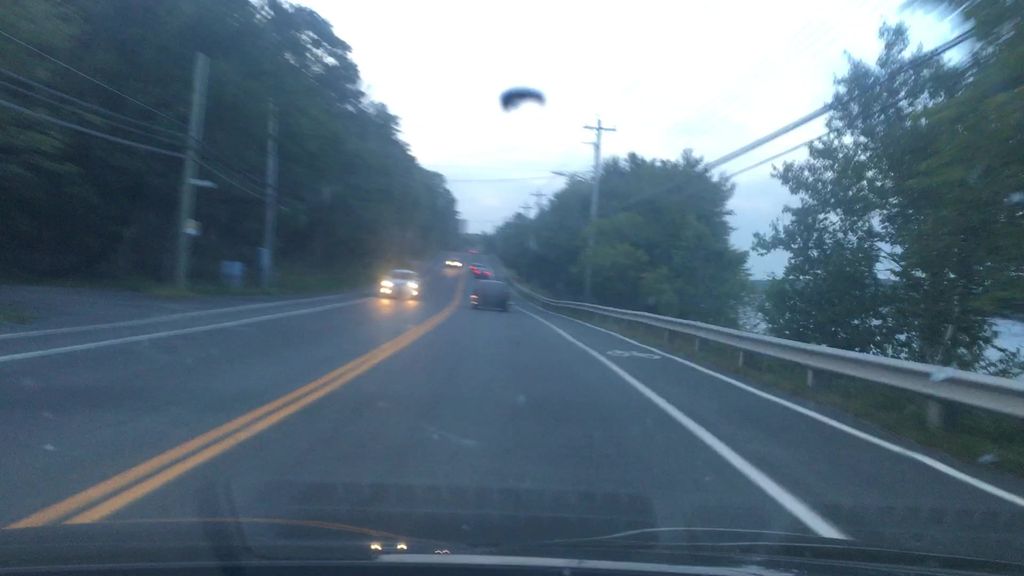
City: halifax